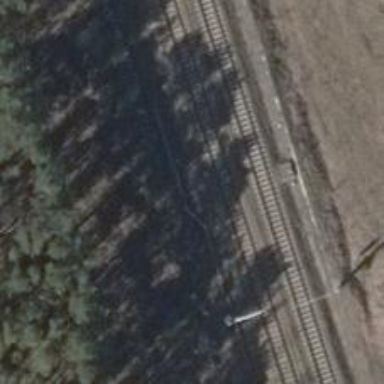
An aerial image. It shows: Railway signal.